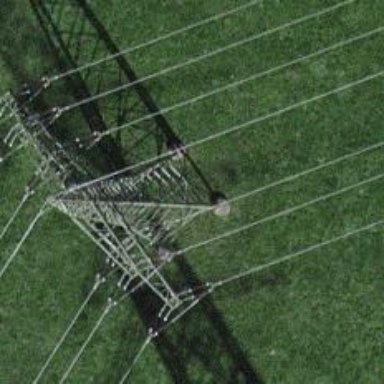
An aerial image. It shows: Power tower.